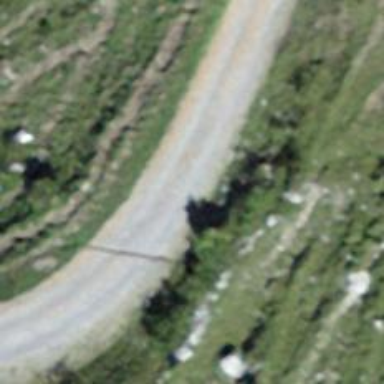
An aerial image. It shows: Well-maintained track road with grade 1 tracktype.